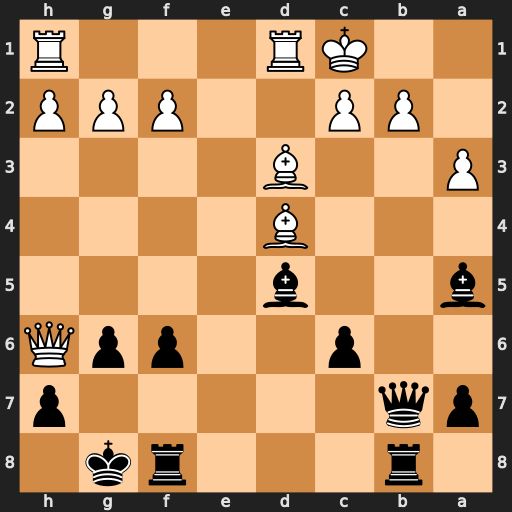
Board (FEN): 1r3rk1/pq5p/2p2ppQ/b2b4/3B4/P2B4/1PP2PPP/2KR3R
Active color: b
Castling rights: -
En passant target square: -
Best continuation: c5 Bxg6 cxd4